Question: I don't want to show the "no results" text while my server is processing a search query.

I figured out the exact coordinates of the table cell that contains the label and attempted to cover it.
'''
self.noResultsCoverView = [[[UIView alloc] initWithFrame:CGRectMake(
0.0,
44.0,
320.0,
43.0
)] autorelease];
self.noResultsCoverView.backgroundColor = [UIColor whiteColor];
[self.searchDisplayController.searchResultsTableView addSubview:self.noResultsCoverView];
'''
To my chagrin, my cover was above the table view, but below the label. I need the cover to be above the label. 'searchResultsTableView::bringSubviewToFront' didn't work, which makes me believe that the label isn't a child of the 'searchResultsTableView' at all.
BTW, this <URL> doesn't quite work for me. It works on the very first search, but flashes a weird black cover on subsequent searches.
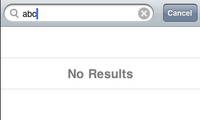
Answer: The easiest way to work around this is to return 1 in numberOfRowsInSection while the query is in progress and leave the dummy cell empty or set its hidden property to YES so it is not visible.